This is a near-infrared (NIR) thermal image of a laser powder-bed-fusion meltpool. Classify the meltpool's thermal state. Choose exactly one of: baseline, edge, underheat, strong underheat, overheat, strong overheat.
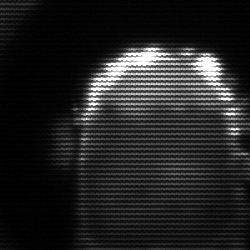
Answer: baseline